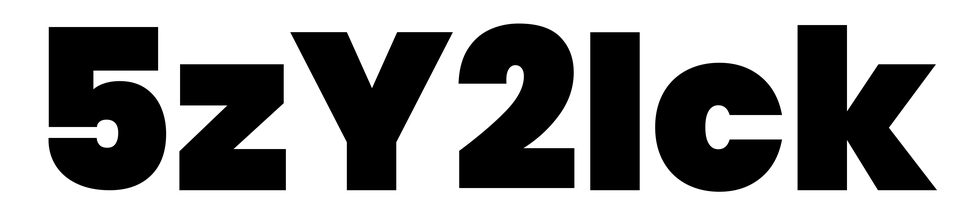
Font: Poppins-Black